Field crop: tomato
Growth stage: 1
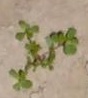
Species: portulaca